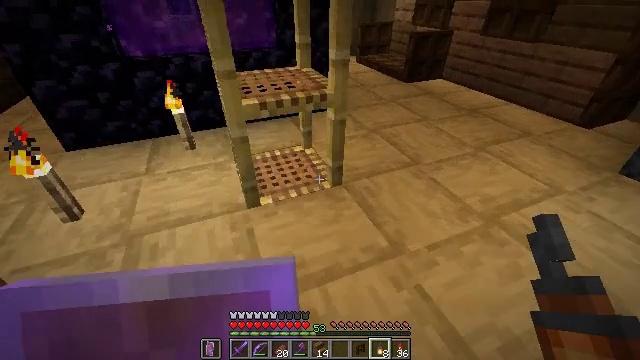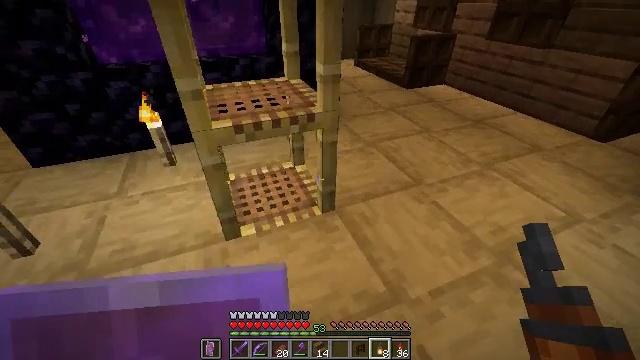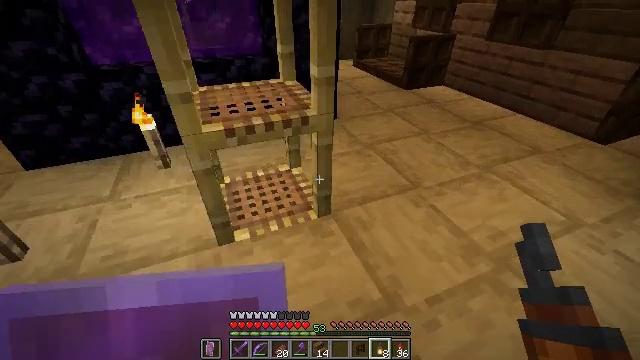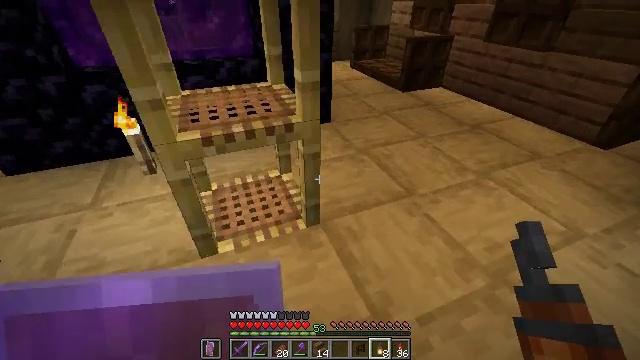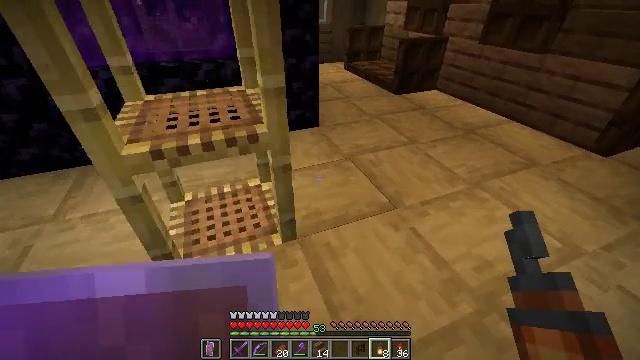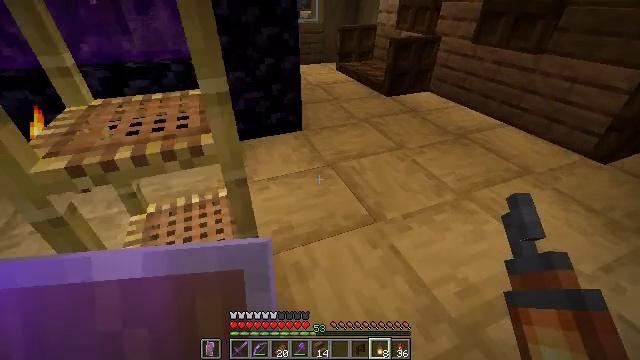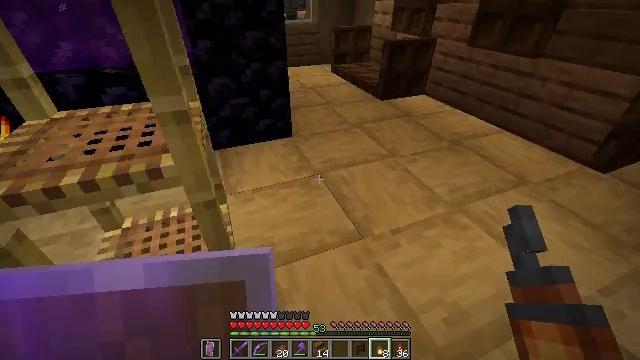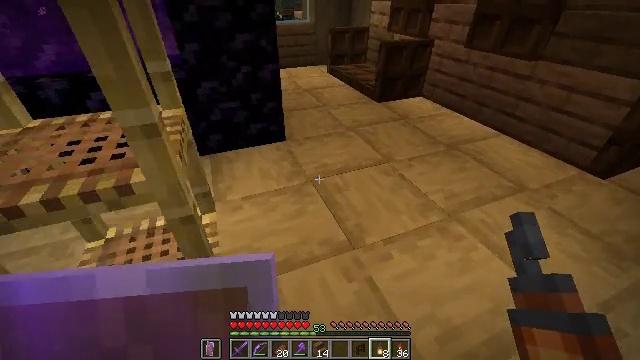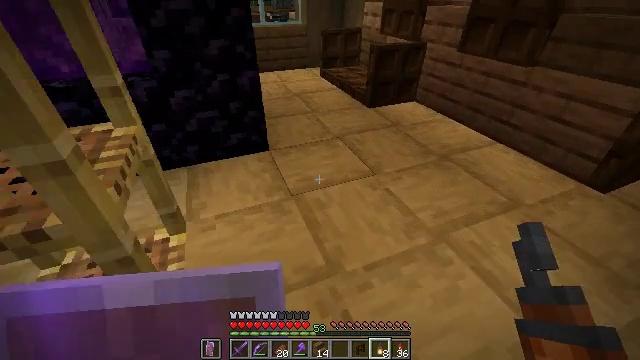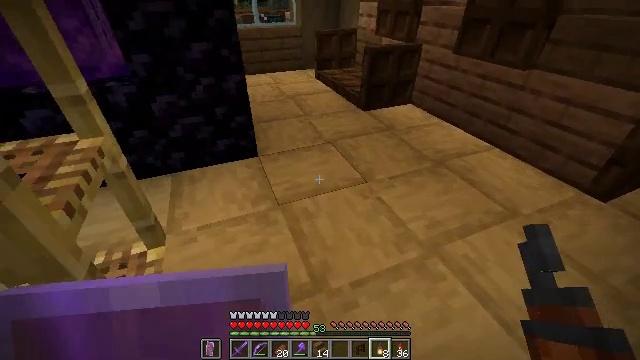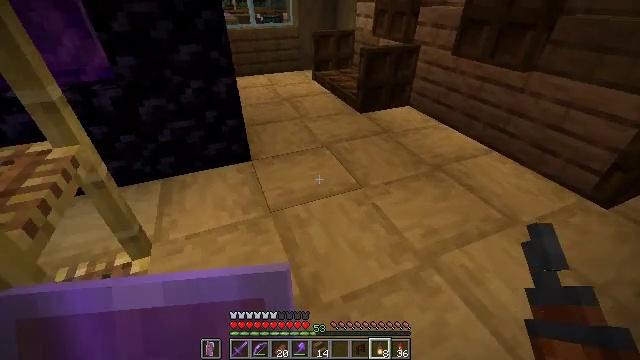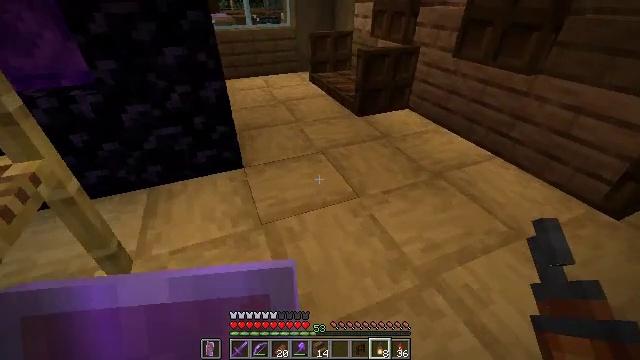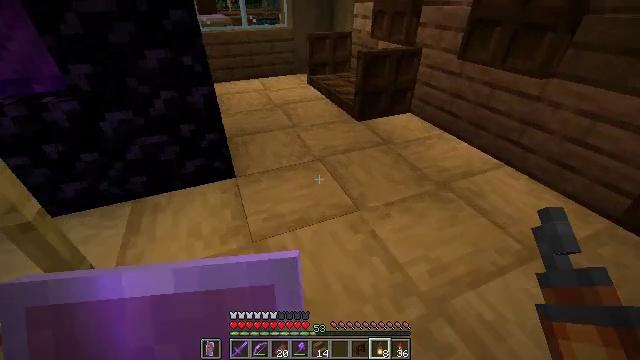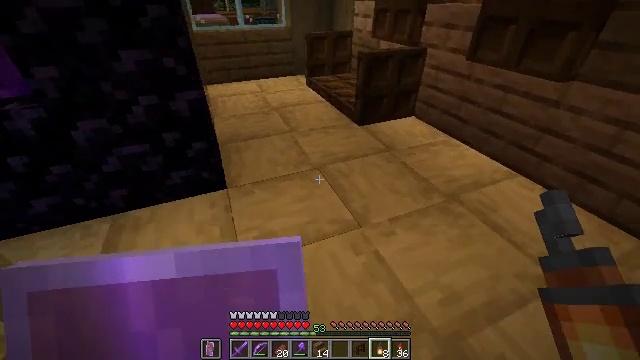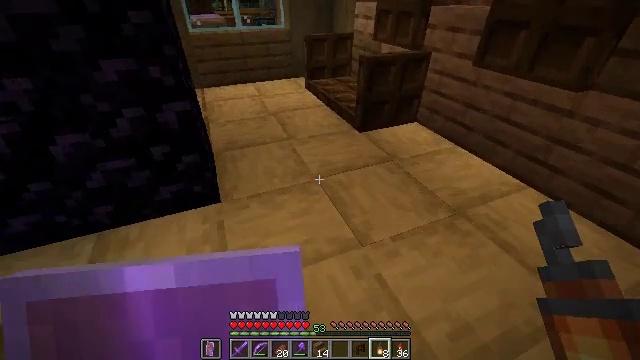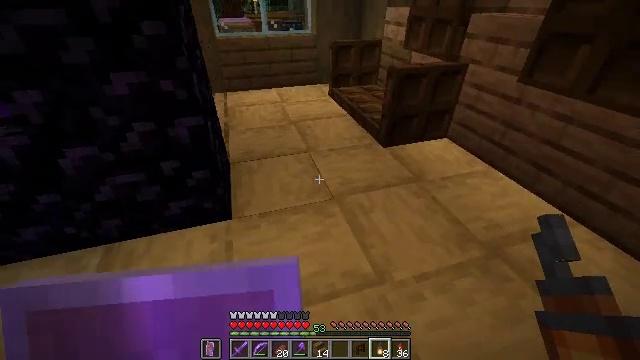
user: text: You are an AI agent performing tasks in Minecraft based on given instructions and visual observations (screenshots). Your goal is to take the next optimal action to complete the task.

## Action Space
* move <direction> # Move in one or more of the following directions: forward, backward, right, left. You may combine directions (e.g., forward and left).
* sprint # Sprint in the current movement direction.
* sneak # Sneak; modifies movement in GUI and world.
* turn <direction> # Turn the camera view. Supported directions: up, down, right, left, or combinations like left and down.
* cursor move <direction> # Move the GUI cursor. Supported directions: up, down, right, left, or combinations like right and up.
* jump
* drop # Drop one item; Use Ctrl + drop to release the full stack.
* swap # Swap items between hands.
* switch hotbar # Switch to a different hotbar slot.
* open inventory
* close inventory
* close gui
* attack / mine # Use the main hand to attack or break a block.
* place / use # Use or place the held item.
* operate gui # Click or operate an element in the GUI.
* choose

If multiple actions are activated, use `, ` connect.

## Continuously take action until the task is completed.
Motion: motion action
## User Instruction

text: Destroy the campfire carefully.
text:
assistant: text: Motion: move forward and move right
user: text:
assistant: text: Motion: move forward and move right
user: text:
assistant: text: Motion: move forward and move right
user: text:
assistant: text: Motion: move forward and move right
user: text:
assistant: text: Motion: move forward and move right
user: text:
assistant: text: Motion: move forward and move right
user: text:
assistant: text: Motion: move forward and move right
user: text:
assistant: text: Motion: move forward and move right
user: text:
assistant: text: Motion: move forward and move right
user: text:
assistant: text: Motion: move forward
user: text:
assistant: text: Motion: move forward
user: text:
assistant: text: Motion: move forward
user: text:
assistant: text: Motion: move forward
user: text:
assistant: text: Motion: move forward
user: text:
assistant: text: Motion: move forward, turn left
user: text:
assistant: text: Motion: move forward, turn left
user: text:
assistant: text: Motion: move forward
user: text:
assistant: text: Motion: move forward
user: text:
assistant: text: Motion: move forward
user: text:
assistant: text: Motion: move forward
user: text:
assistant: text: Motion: move forward, turn left
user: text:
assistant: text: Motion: move forward, turn left and up
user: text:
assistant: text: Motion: move forward, turn left and up
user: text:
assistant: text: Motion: move forward
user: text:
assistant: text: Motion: move forward
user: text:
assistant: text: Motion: move forward, turn left
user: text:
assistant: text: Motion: move forward, turn left
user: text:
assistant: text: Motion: move forward, turn left and down
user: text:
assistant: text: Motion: move forward, turn left and down
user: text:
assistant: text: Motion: move forward, turn left and down